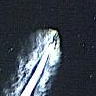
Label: Civil_yacht